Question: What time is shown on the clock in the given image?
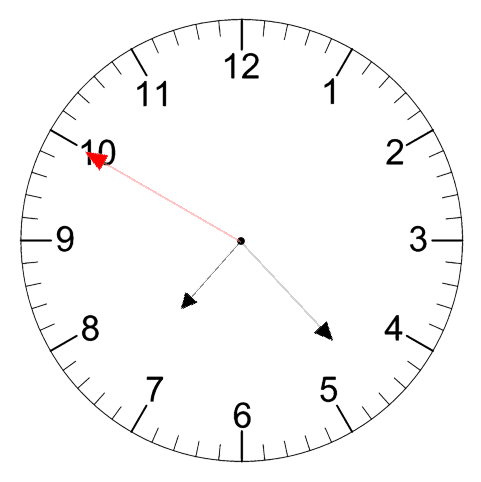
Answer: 07:22:50